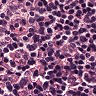
Metastatic tissue present: no